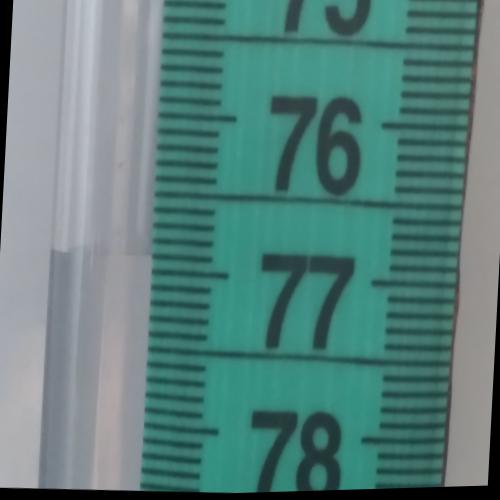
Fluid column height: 76.9 cm